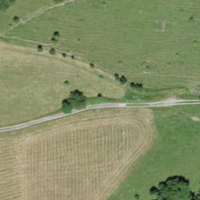
EUNIS habitat code: 24
Species observed at this site:
Caltha palustris